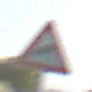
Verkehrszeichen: SeitenwindVonRechts
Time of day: MorningAfternoon
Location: Outdoor (Suburban)
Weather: PartlyCloudy
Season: NotSpecified
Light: Natural